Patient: sex M, age 55
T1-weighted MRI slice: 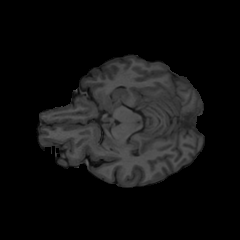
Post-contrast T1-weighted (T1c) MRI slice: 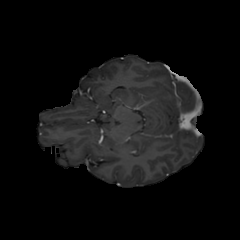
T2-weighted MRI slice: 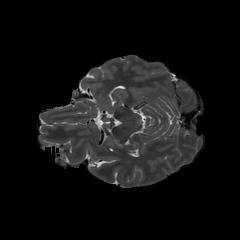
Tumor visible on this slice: no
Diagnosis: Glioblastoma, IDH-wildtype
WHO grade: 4